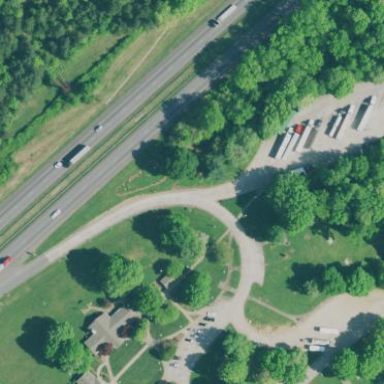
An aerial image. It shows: Rest area on the road.